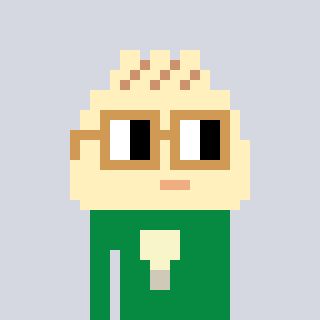
a pixel art character with square brown glasses, a porkbao-shaped head and a green-colored body on a cool background